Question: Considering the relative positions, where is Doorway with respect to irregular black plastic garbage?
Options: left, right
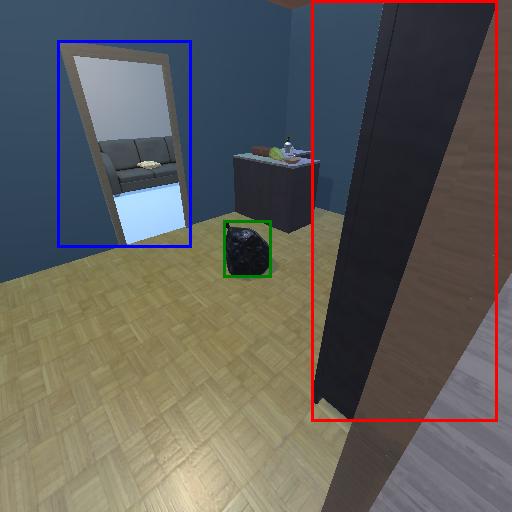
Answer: left